RGB frame:
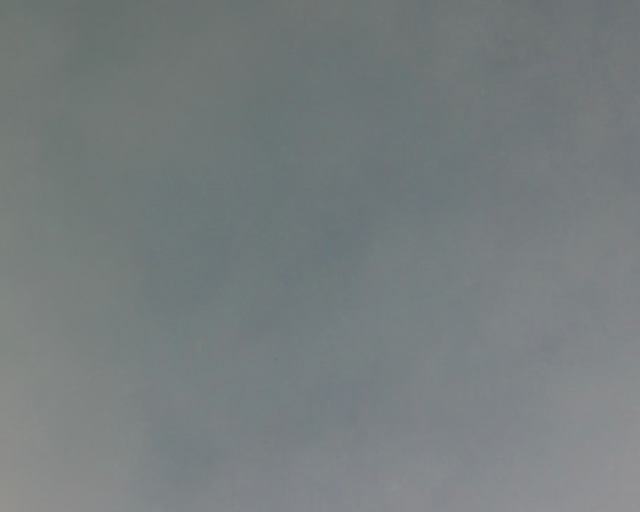
Thermal frame:
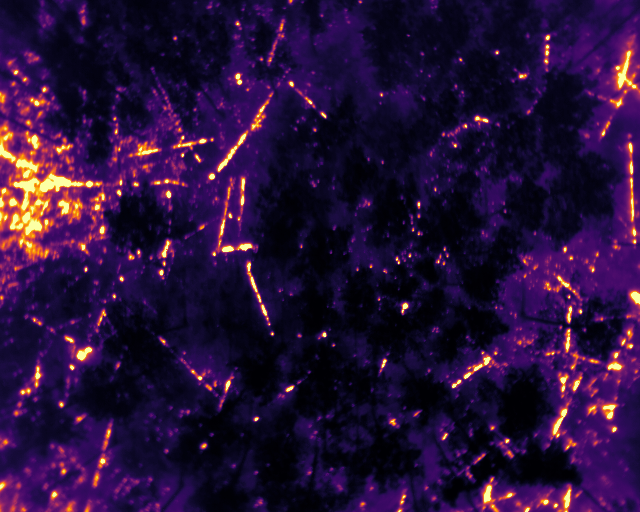
Captured: 2026-02-27 02:40:36
Pixels at or above 80 °C: 10293 (fraction of frame: 0.03141)